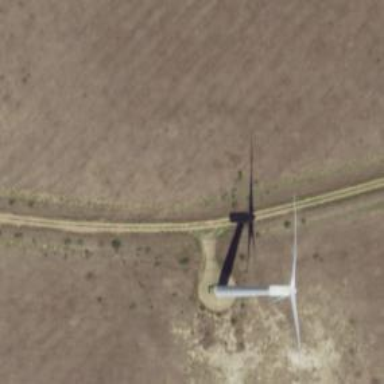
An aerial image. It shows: Road leading to wind farm area designated for service vehicles.